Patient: sex M, age 57
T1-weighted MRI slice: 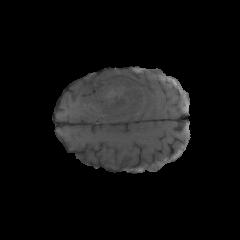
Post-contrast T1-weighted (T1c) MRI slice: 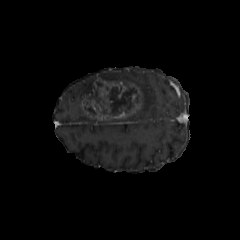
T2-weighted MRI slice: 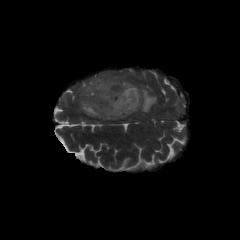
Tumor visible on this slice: yes
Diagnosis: Glioblastoma, IDH-wildtype
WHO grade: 4